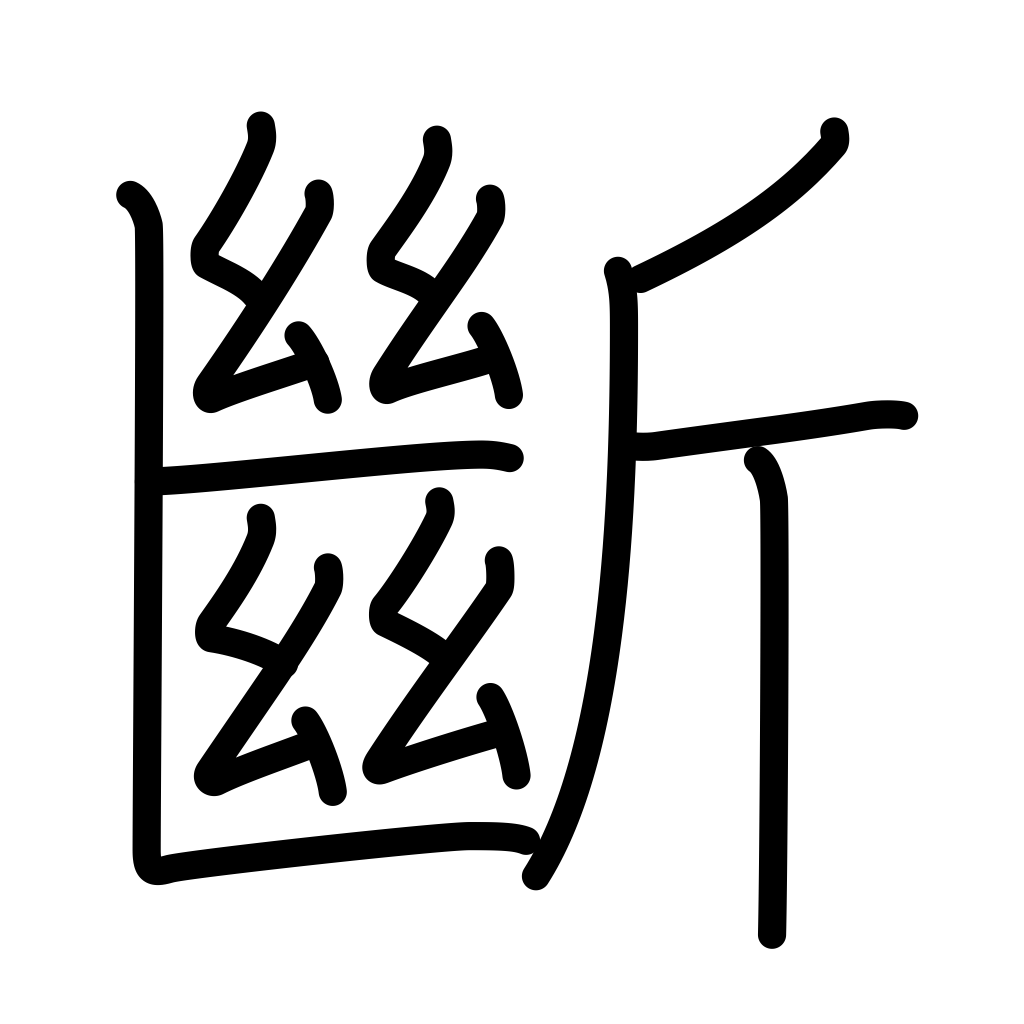
Meaning: sever, cut off, interrupt